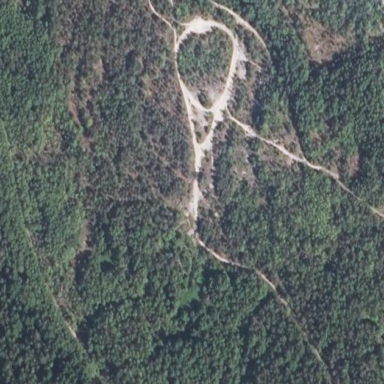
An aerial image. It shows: Forest area.